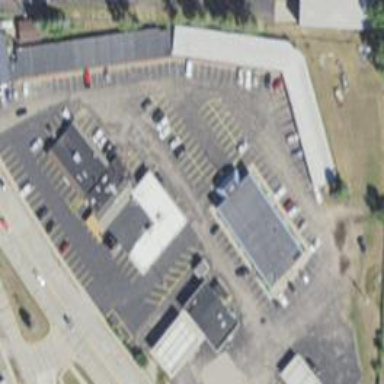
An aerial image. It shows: Building that is motel.